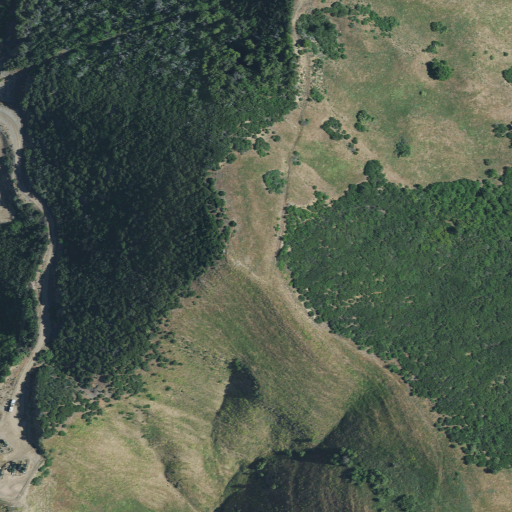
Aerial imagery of mountain in California named Hopper Mountain containing shrub and grassland